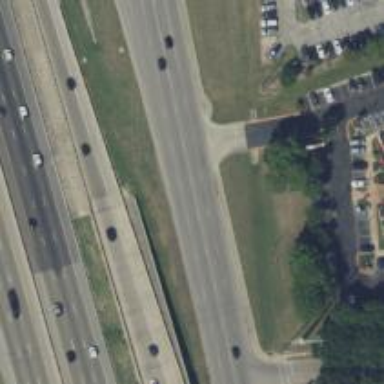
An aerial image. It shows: Secondary road with asphalt surface and frontage road.